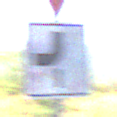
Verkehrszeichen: VerlaufVorfahrtsstrasse7
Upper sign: VorfahrtGewaehren
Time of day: Midday
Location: Roofed (Underpass)
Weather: Clear
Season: NotSpecified
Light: Natural